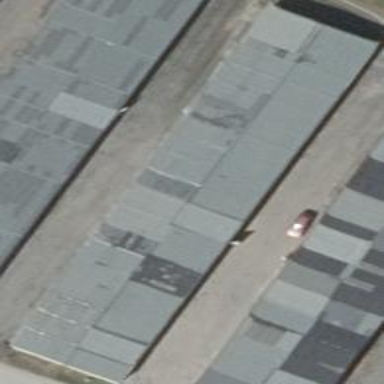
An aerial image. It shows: Group of garages.